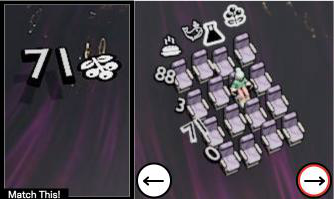
Task: seats
Answer: no